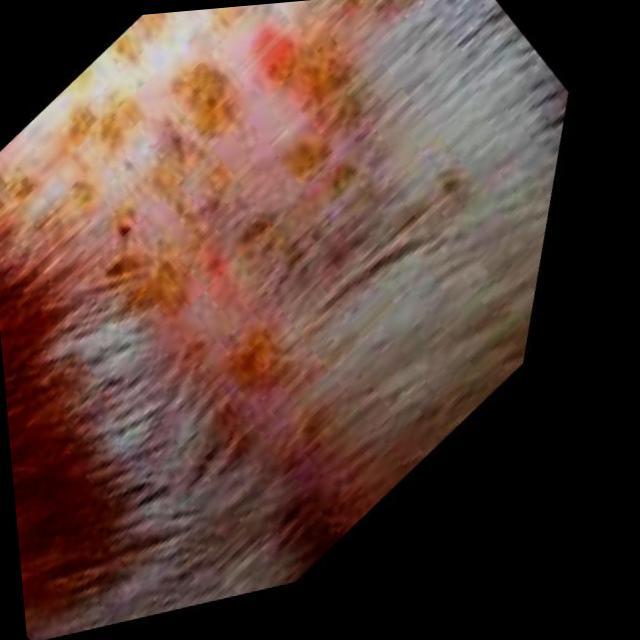
Canine hypersensitivity reaction — allergic skin response with urticaria, erythema, pruritus, and angioedema. May be food, environmental, or flea allergy related.